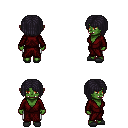
a pixel art fantasy rpg character, female body template, orc, green skin, red robe, white pants, raven pageboy hairstyle, gray slippers, four views (front, back, left, right), 2x2 character sprite sheet, small pixel art, hard edges, no anti-aliasing